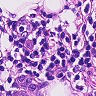
Metastatic tissue present: yes